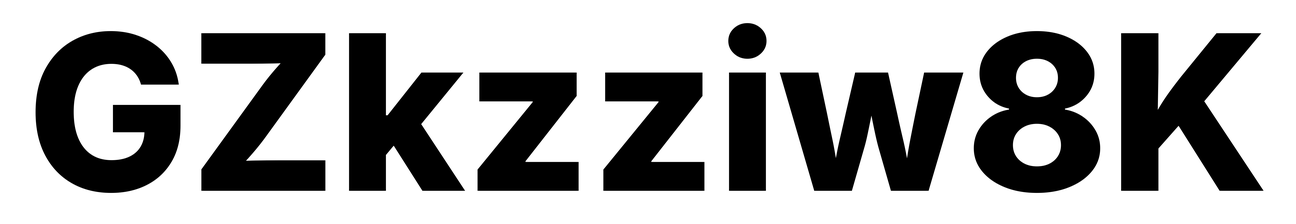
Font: Inter_ExtraBold